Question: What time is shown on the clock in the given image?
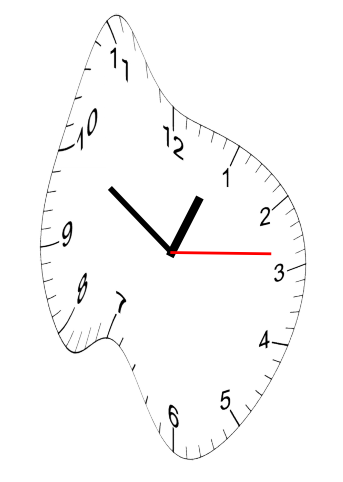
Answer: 12:50:14